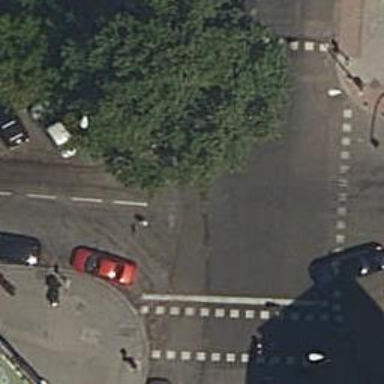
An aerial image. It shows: Road with traffic signals.